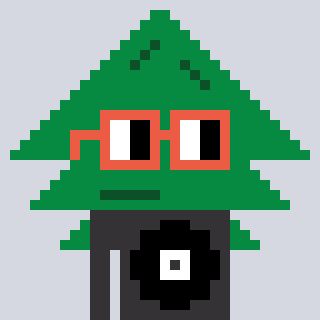
a pixel art character with square orange glasses, a fir-shaped head and a grayscale-colored body on a cool background